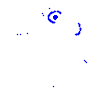
Particle: pion